Aerial crown-view tile of a tropical tree (Barro Colorado Island, Panama), acquired 20250317:
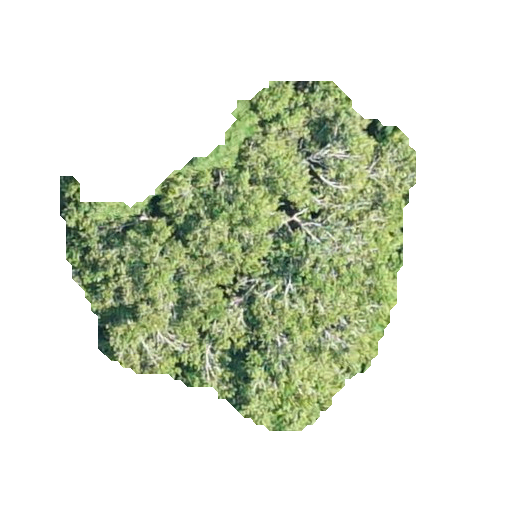
Species: Protium stevensonii
GBIF accepted scientific name: Tetragastris panamensis
Crown area: 118.779 m²